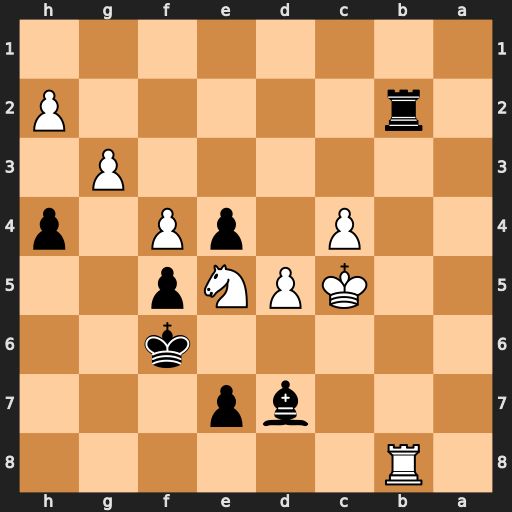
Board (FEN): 1R6/3bp3/5k2/2KPNp2/2P1pP1p/6P1/1r5P/8
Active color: b
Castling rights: -
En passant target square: -
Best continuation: Rxb8 Nxd7+ Kg7